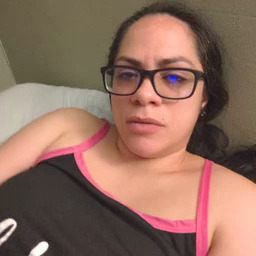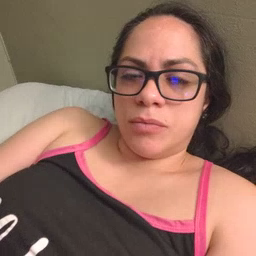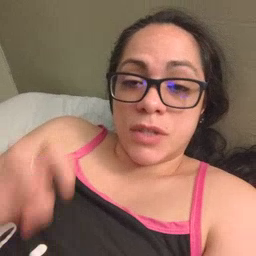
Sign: stairs